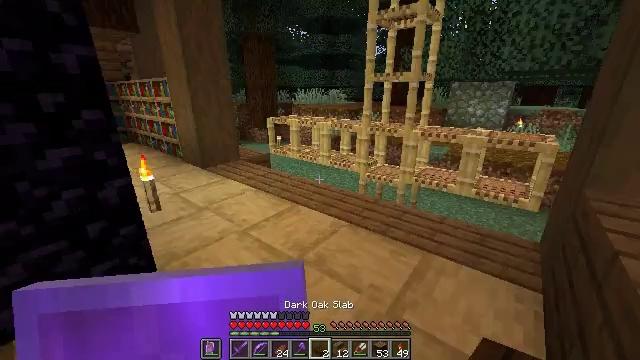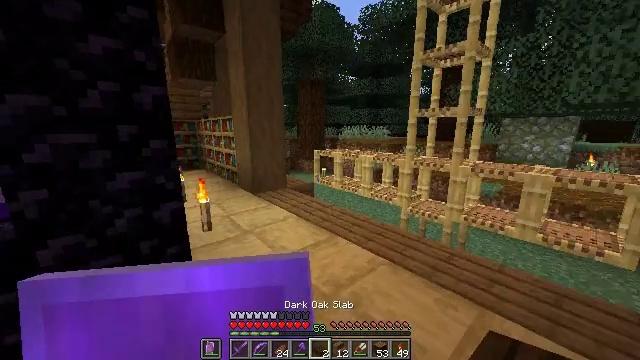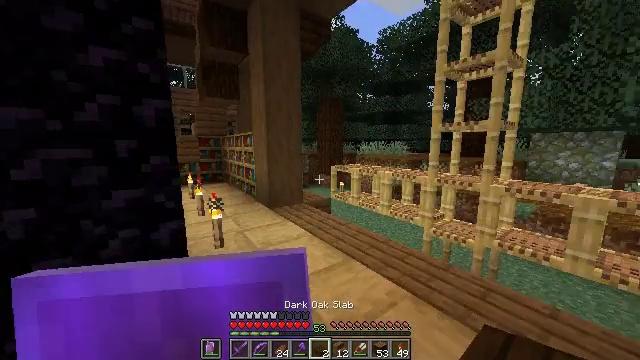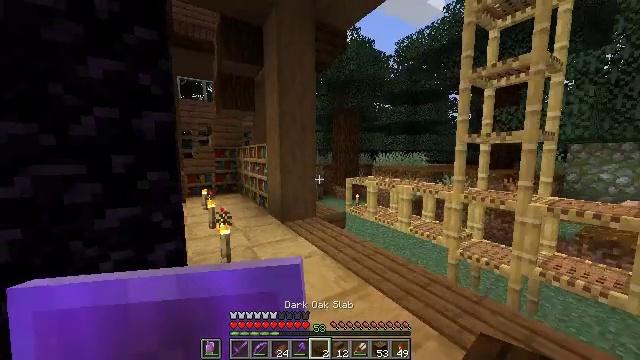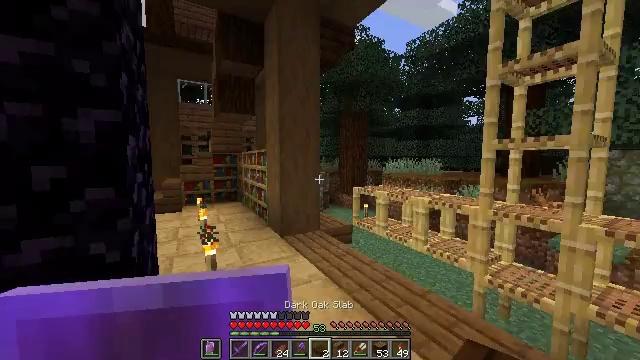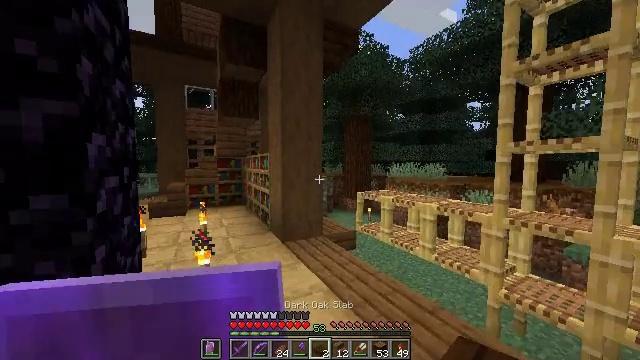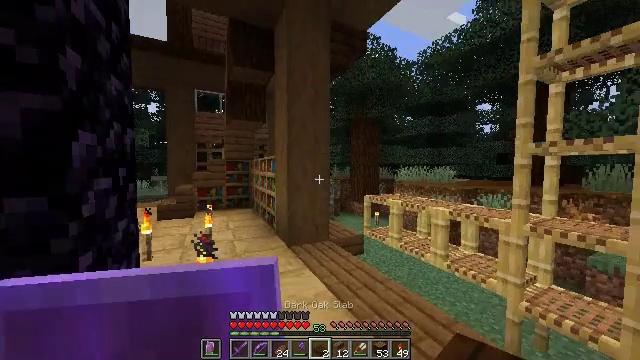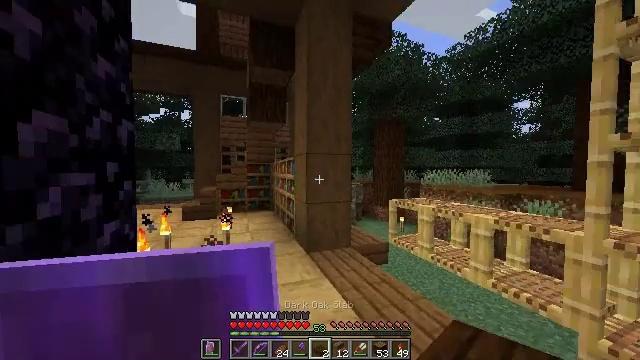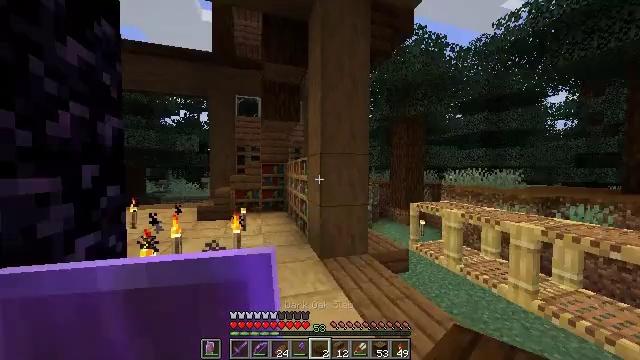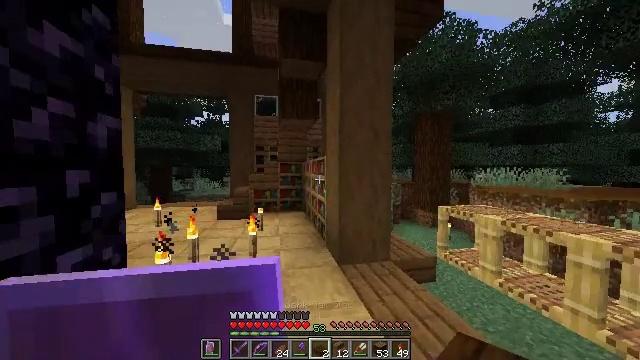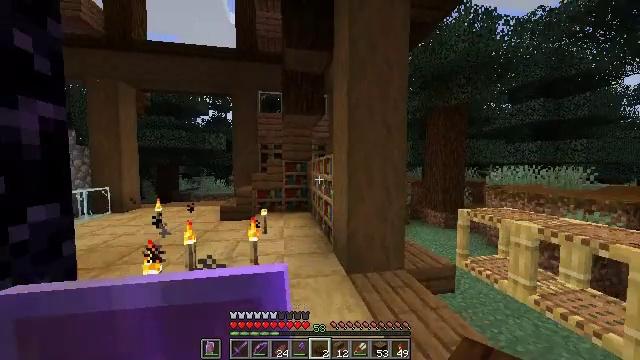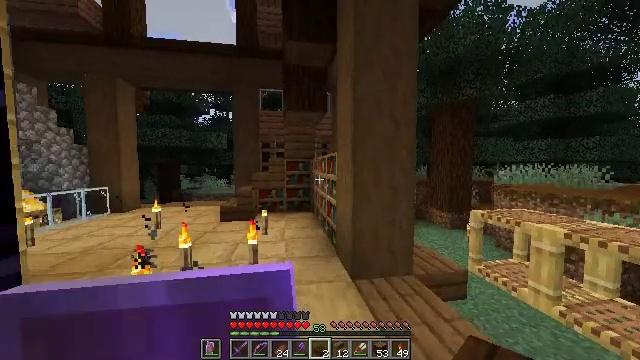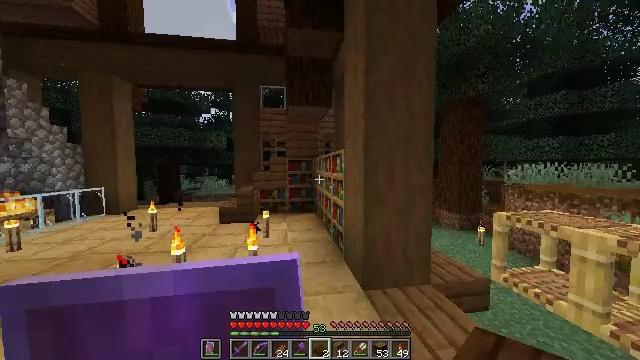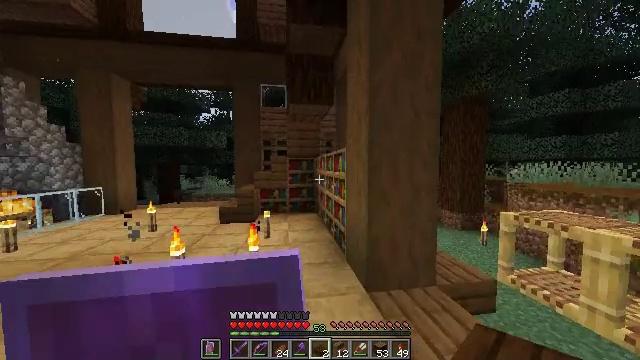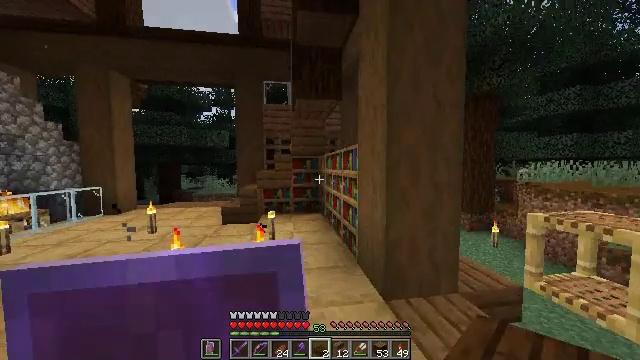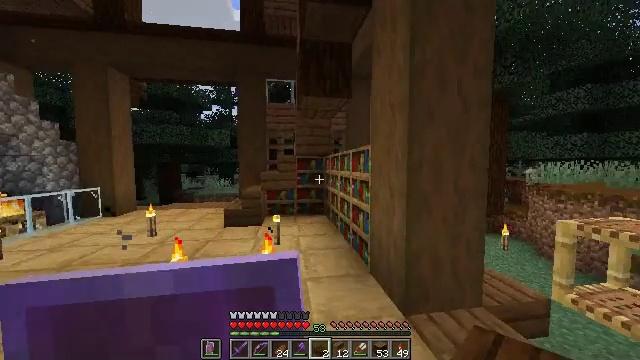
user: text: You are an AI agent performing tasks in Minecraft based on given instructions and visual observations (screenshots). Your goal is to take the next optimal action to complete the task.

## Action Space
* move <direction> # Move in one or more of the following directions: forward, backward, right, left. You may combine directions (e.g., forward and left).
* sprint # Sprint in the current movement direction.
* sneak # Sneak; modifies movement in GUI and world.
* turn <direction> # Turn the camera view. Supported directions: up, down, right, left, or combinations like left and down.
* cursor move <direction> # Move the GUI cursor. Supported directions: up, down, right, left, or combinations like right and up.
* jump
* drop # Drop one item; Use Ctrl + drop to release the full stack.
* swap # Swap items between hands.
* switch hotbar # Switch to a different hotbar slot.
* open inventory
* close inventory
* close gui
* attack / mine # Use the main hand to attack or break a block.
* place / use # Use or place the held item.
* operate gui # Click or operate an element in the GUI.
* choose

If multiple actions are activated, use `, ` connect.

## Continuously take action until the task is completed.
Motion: motion action
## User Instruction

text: Collect books by breaking the bookshelf.
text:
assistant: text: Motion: move forward, sprint, turn left and up
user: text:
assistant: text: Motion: move forward, sprint, turn left and up
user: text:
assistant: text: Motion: move forward, sprint, turn left and up
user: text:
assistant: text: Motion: move forward, sprint, turn left and up
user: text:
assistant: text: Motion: move forward, sprint, turn left
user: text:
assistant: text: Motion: move forward, sprint, turn left
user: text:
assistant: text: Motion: move forward, sprint, turn left
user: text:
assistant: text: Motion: move forward, sprint, turn left
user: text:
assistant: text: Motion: move forward, sprint, turn left
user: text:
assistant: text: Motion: move forward, sprint, turn left
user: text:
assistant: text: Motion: move forward, sprint
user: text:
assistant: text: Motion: move forward and move left, sprint
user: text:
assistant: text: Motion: move forward and move left, sprint
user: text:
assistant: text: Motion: move forward and move left, sprint
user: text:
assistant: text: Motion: move forward and move left, sprint
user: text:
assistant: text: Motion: move forward and move left, sprint
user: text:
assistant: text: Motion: move forward and move left, sprint, turn right
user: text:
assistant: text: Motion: move forward and move left, sprint, turn right
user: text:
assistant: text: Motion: move forward and move left, sprint, turn right
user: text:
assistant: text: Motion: move forward and move left, sprint, turn right and down
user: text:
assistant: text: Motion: move forward and move left, sprint, turn right
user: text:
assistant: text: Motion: move forward and move left, sprint, turn right
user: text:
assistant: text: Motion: move forward and move left, sprint, turn right
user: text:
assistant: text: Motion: move forward and move left, sprint, turn right
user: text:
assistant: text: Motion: move forward and move left, sprint, turn right
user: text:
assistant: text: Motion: move forward and move left, sprint
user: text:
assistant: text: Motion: no_op
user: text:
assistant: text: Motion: no_op
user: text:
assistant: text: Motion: no_op
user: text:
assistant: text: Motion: open inventory